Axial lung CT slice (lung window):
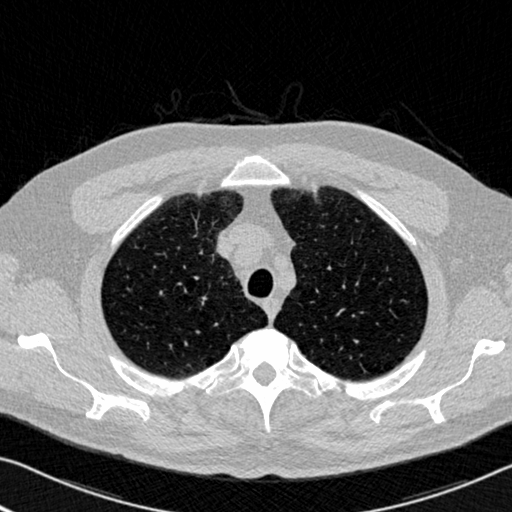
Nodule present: no